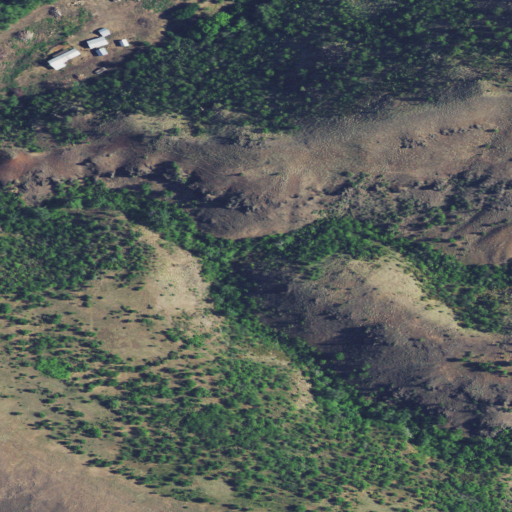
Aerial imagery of valley in Idaho named Warden Gulch containing evergreen forest, shrub, grassland, herbaceous wetlands, woody wetlands, and open development